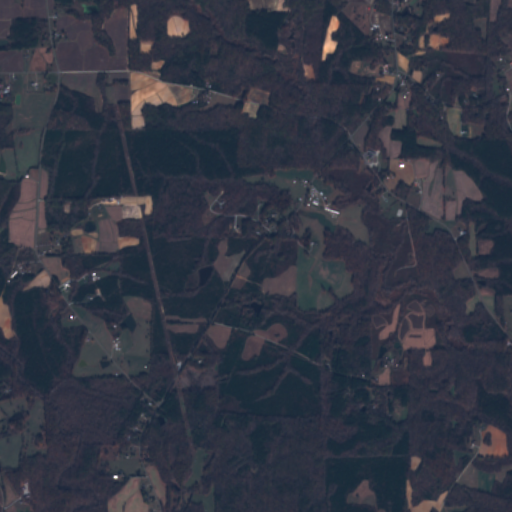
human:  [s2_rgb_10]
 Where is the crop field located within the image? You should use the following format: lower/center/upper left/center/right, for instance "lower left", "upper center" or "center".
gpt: The crop field is located in the upper left of the image.
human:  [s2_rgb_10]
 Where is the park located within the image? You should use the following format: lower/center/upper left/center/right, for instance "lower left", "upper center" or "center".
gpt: The park is located in the upper right of the image.
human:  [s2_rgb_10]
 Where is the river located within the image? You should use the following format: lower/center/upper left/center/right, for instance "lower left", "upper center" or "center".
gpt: The river is located in the lower left of the image.
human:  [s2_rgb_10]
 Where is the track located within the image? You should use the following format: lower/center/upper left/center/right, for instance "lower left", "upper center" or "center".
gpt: There is no track in the image.